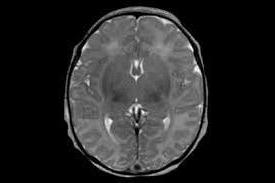
Label: notumor